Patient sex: F
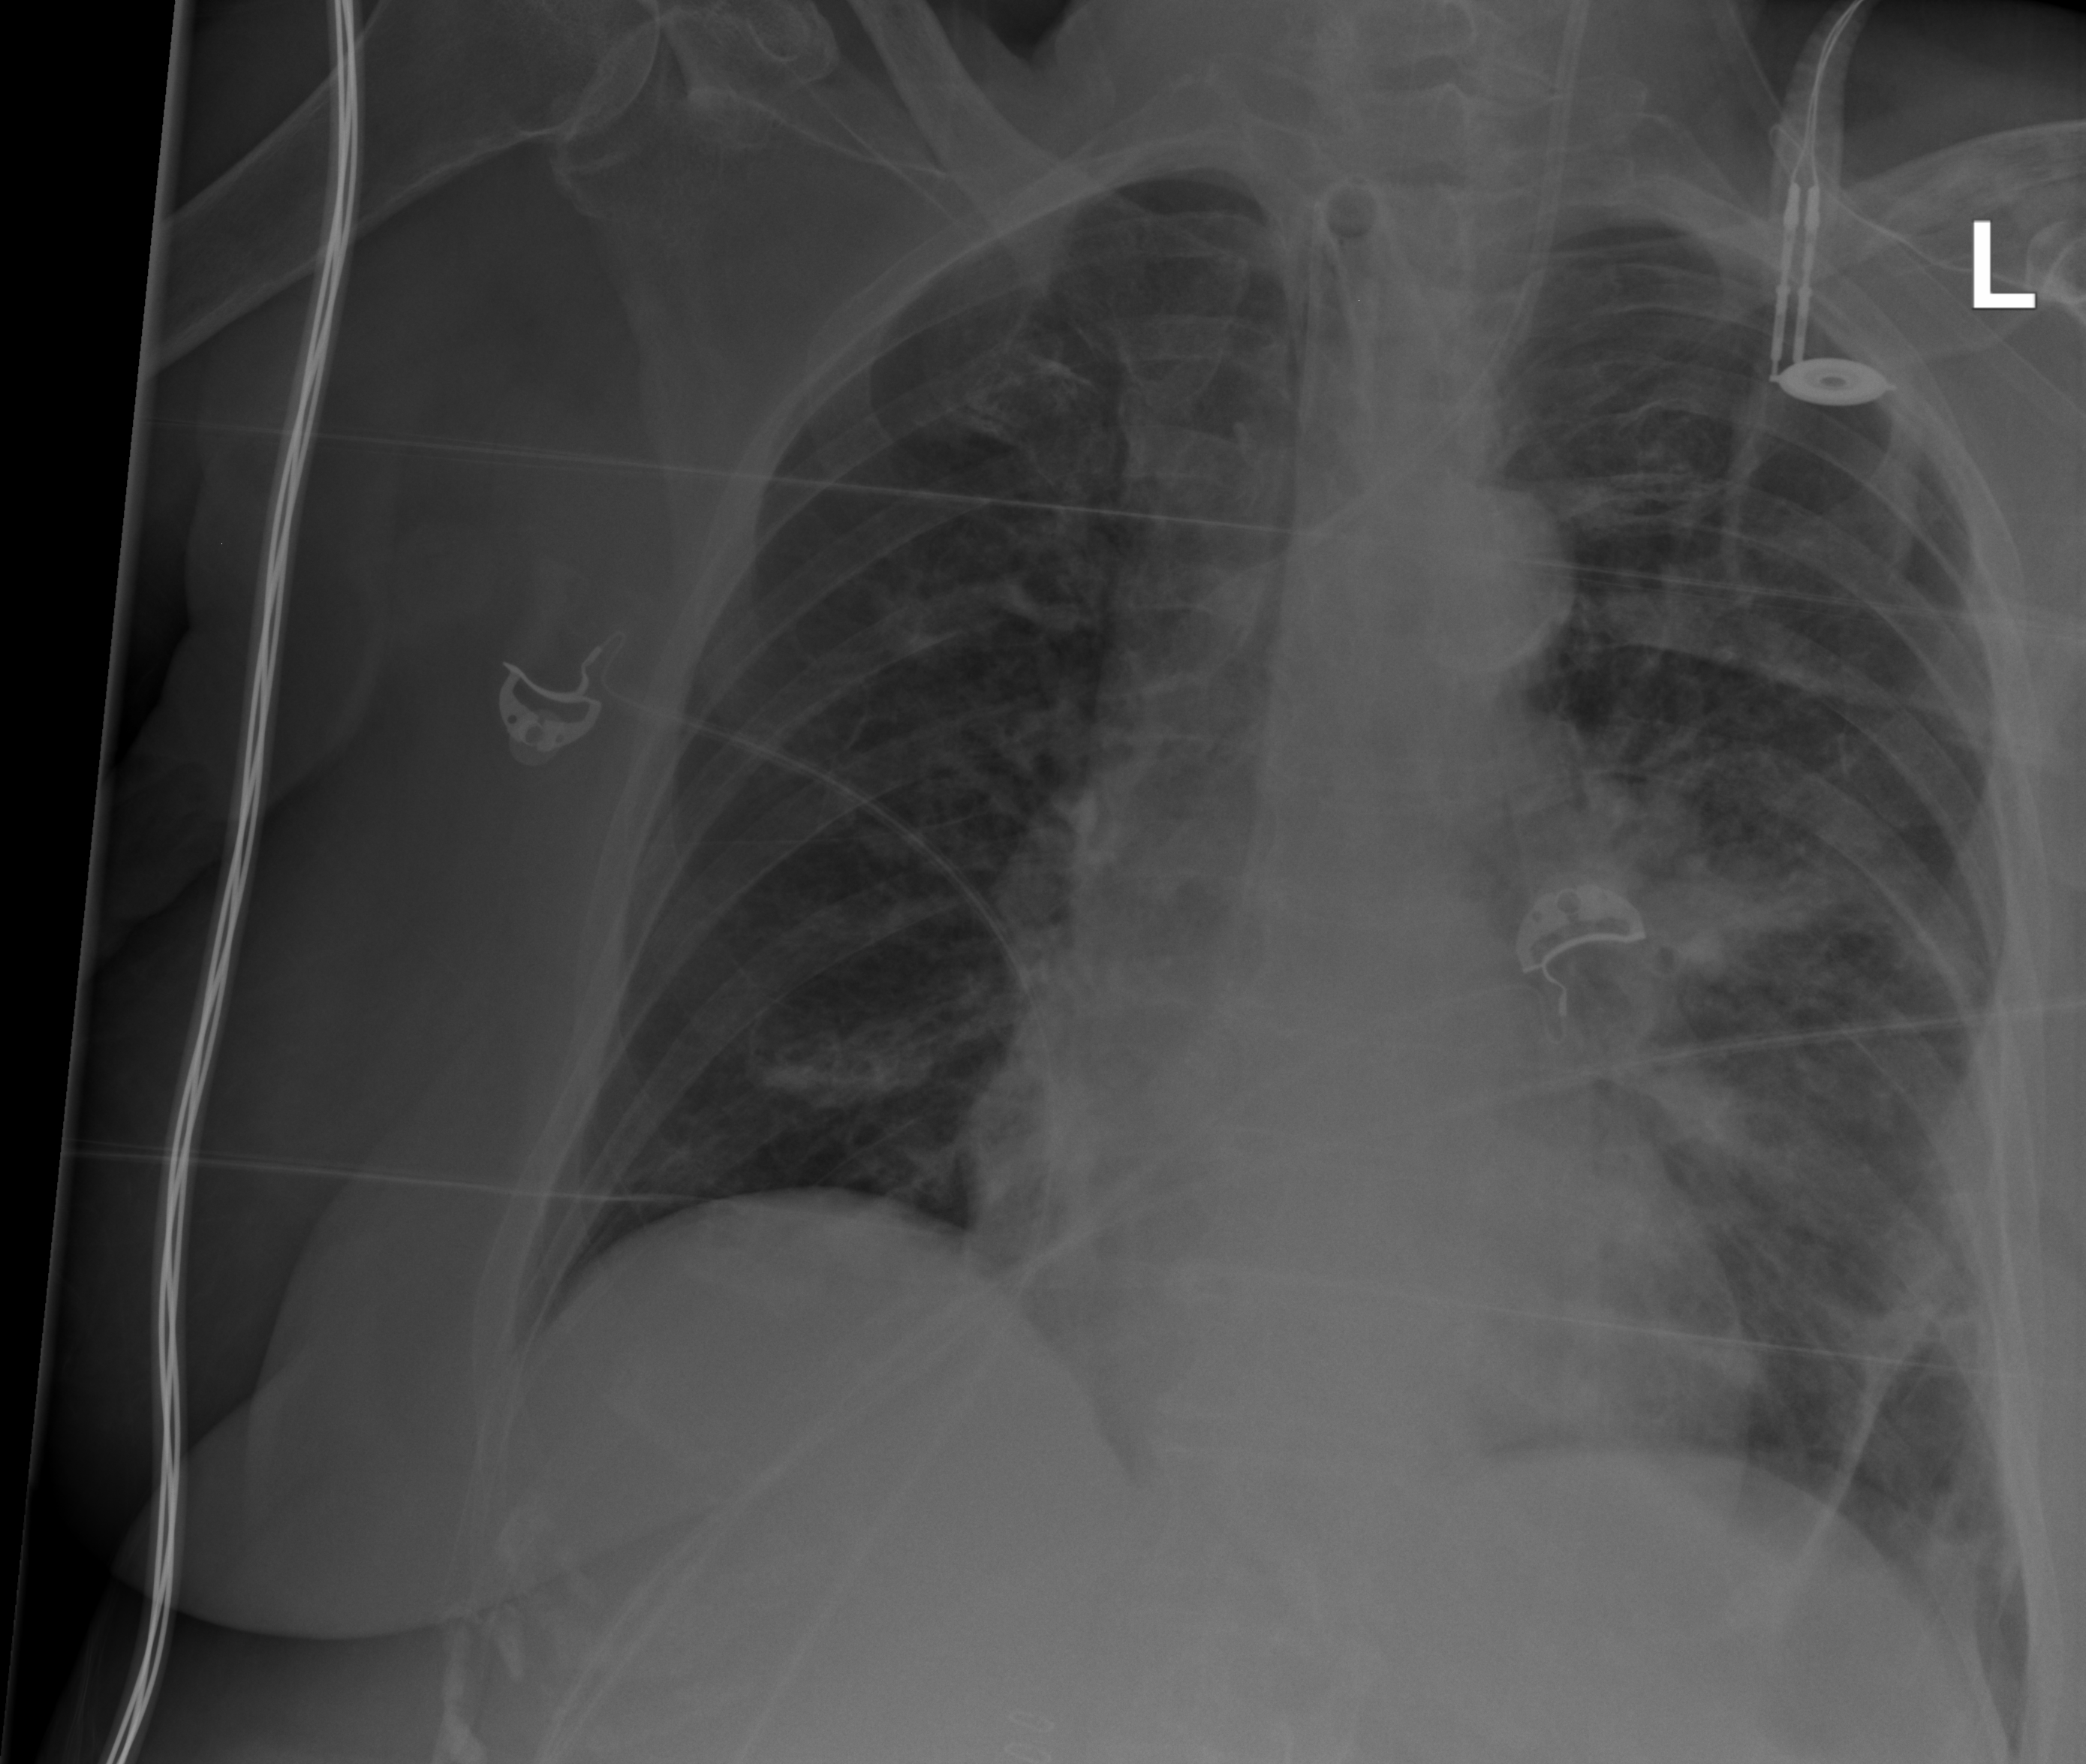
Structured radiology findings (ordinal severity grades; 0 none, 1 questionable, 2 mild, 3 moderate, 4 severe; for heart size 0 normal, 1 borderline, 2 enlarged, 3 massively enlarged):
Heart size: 0
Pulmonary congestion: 0
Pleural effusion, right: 0
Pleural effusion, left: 0
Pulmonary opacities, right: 0
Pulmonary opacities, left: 0
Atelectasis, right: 0
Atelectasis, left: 2